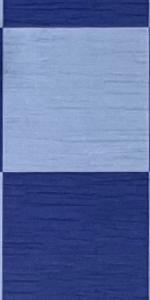
Label: Empty